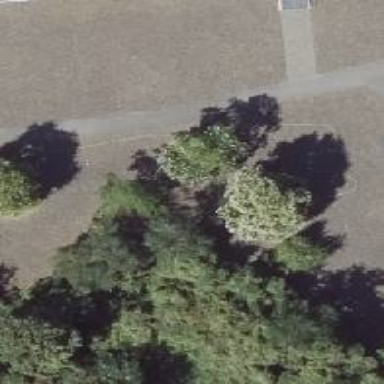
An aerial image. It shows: Urban tree with broadleaved deciduous leaves.